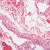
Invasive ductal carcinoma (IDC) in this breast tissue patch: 0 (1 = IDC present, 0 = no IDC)